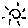
Label: sun